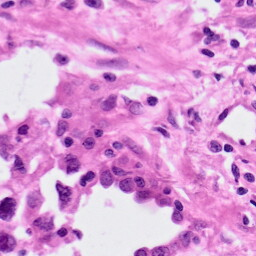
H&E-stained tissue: Lung